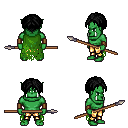
a pixel art fantasy rpg character, male body template, orc, green skin, green tattered cape, gold greaves, black parted hairstyle, leather bracers, spear, four views (front, back, left, right), 2x2 character sprite sheet, small pixel art, hard edges, no anti-aliasing